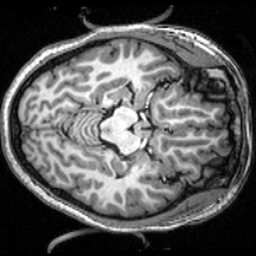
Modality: T1w
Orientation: axial
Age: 20
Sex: female
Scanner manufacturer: siemens
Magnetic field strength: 3 T
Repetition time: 2.53 s
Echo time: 0.00339 s